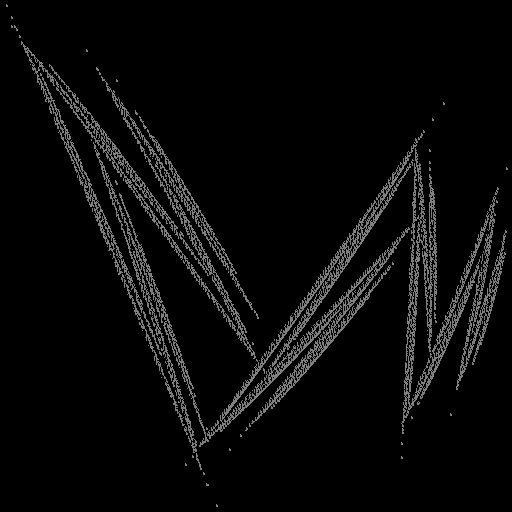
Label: bamboofern